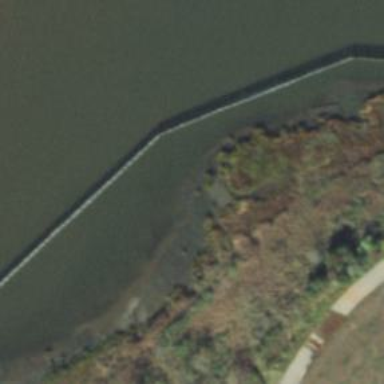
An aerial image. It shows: Breakwater structure.